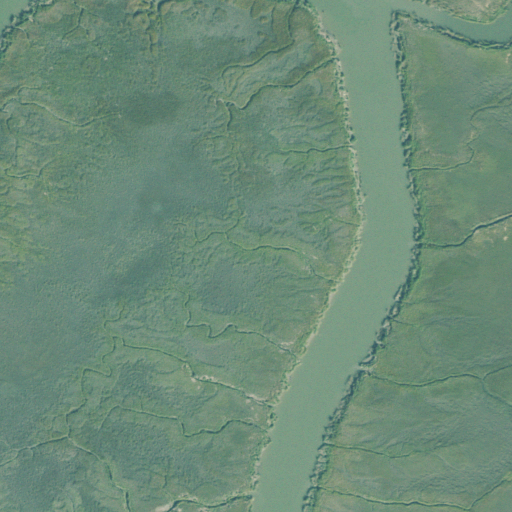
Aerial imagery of island in Georgia named Wolf Island containing herbaceous wetlands and open water